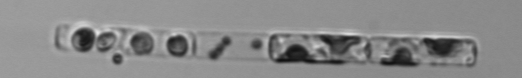
Label: Guinardia_delicatula_TAG_internal_parasite